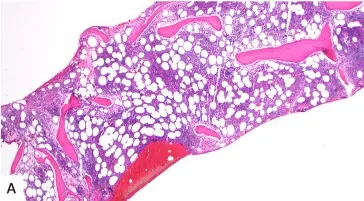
Bone marrow core biopsy histology. . (A) The bone marrow core biopsy with aspiration demonstrates moderate hypercellularity with atypical paratrabecular pale areas (hematoxylin and eosin, 40x).
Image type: pathology (h&e)